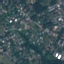
Land use / land cover: Residential